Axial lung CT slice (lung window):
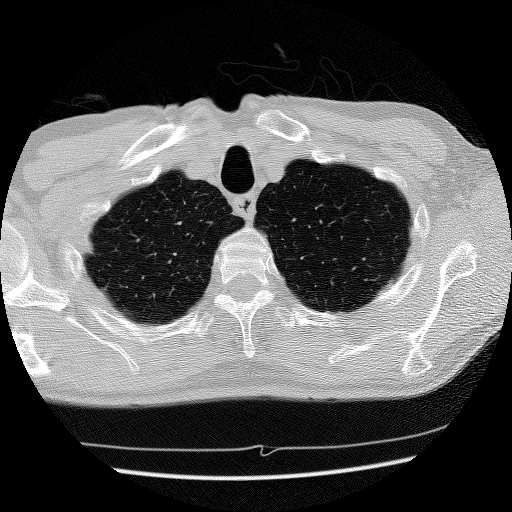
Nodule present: no